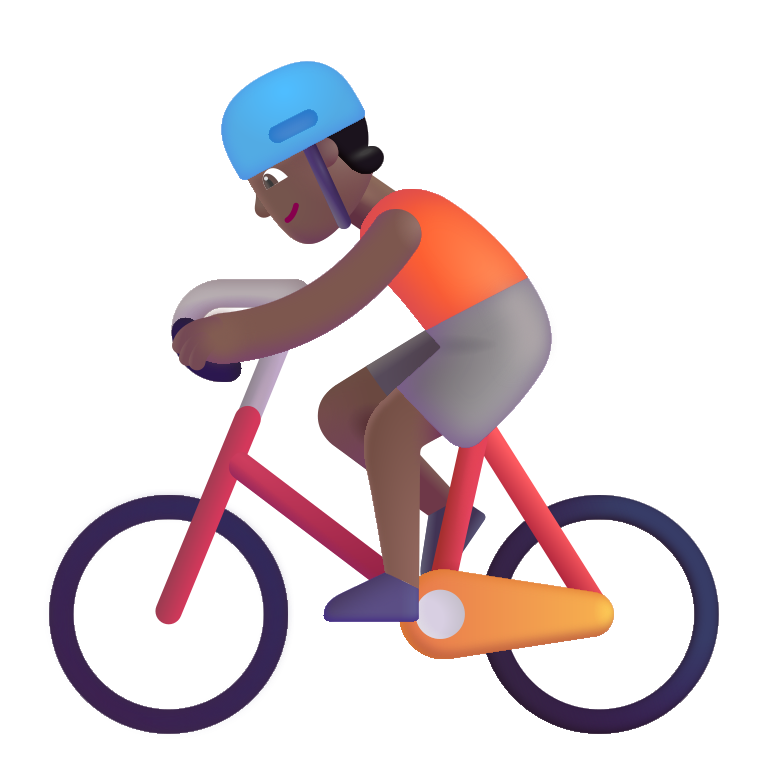
person biking color  dark